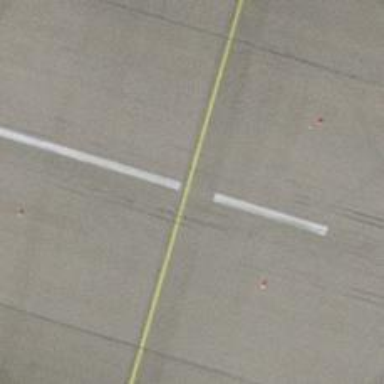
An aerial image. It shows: Image of taxiway at airport.